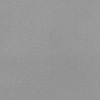
Label: dusty